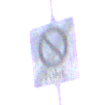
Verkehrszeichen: EndeEingeschraenktesHalteverbotZone
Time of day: MorningAfternoon
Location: Outdoor (RoadRail)
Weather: PartlyCloudy
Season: NotSpecified
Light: Natural